Interaction volume radius: 10 \u00c5
Interaction volume height: 10 \u00c5
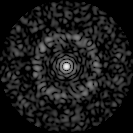
Disorder parameter: 0.8267